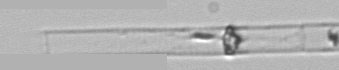
Label: Dactyliosolen_blavyanus